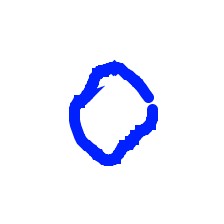
Shape: circle